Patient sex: F
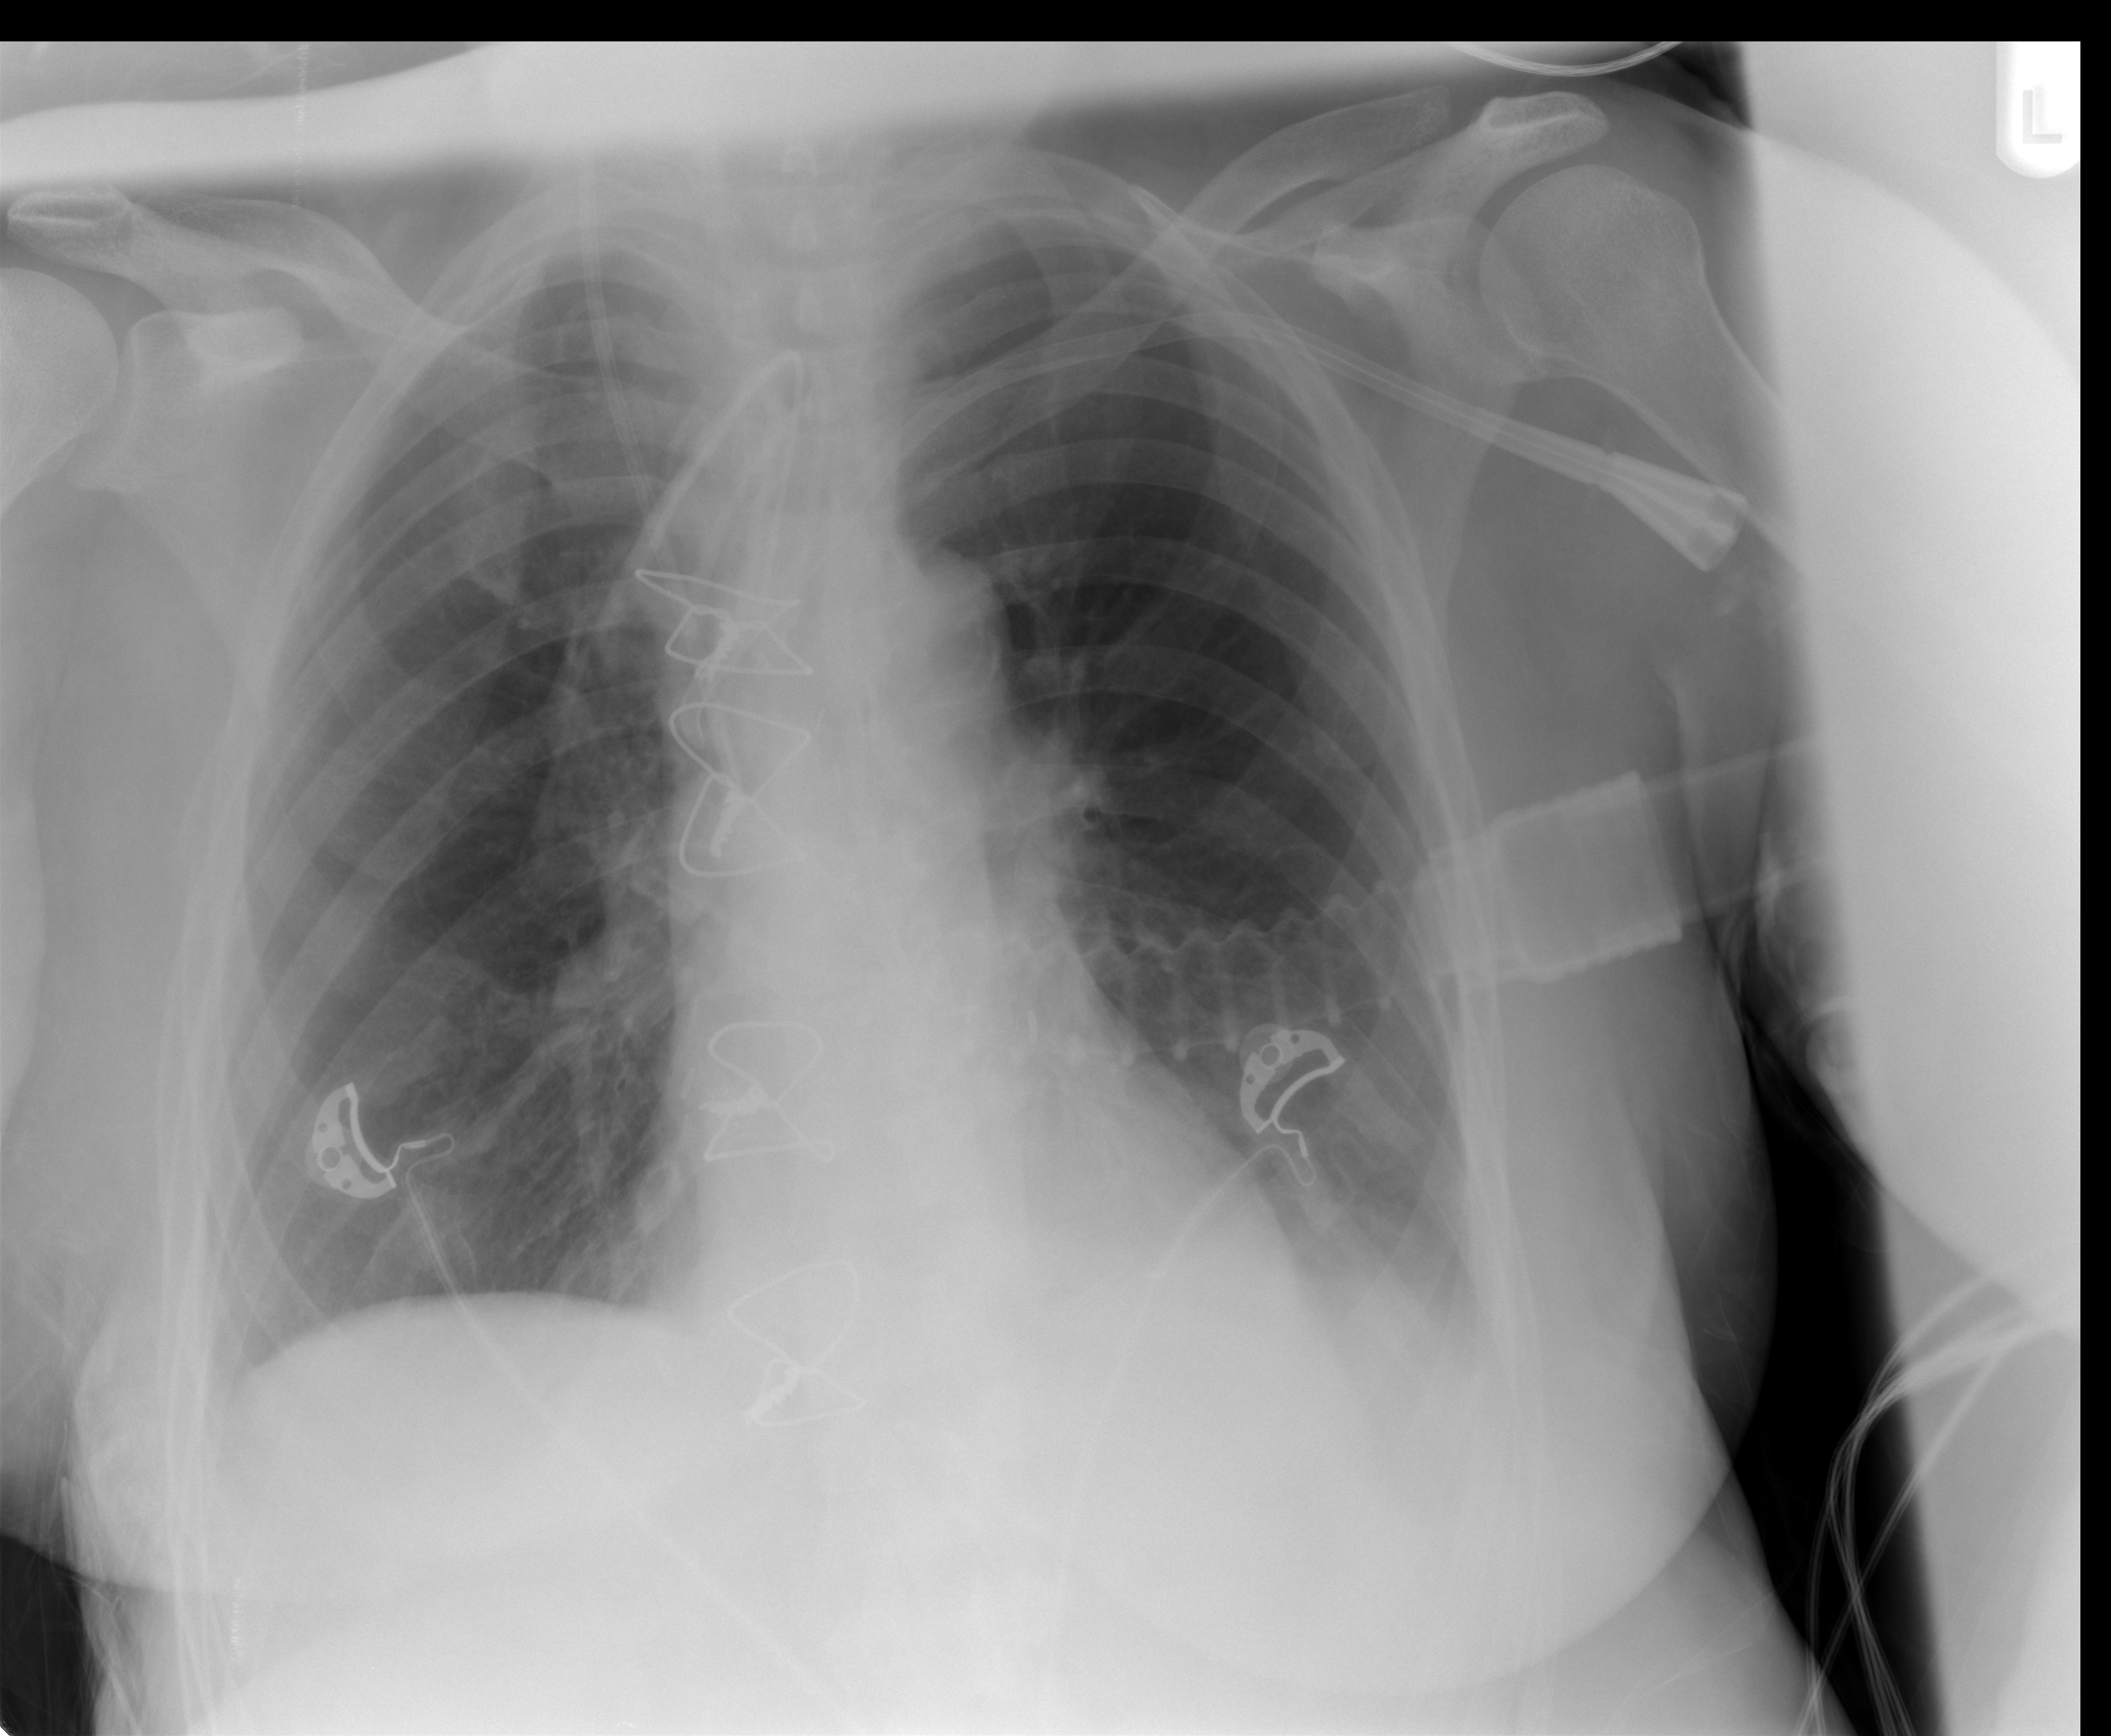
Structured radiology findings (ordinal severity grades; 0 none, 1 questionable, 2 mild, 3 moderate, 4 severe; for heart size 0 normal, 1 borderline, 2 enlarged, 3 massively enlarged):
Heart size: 0
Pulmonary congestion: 1
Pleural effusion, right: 0
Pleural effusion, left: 2
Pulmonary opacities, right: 0
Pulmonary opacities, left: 0
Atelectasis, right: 0
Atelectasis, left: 2